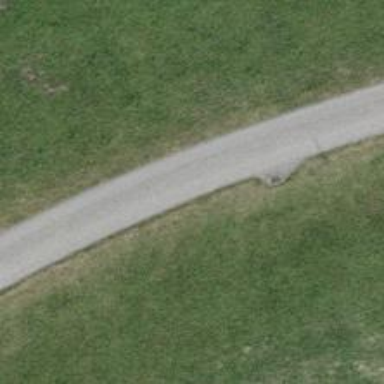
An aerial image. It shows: Unclassified road.